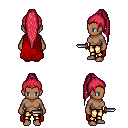
a pixel art fantasy rpg character, female body template, human, dark skin, red cape, gold greaves, ruby red extra-long topknot hairstyle, dagger, four views (front, back, left, right), 2x2 character sprite sheet, small pixel art, hard edges, no anti-aliasing